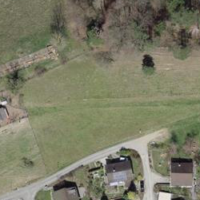
EUNIS habitat code: 55
Species observed at this site:
Corvus corone
Erithacus rubecula
Milvus migrans
Milvus milvus
Phoenicurus ochruros
Columba palumbus
Corvus corax
Turdus merula